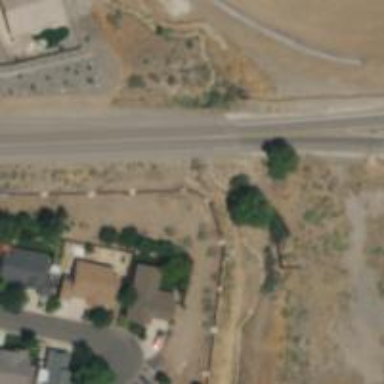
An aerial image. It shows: Culvert tunnel.